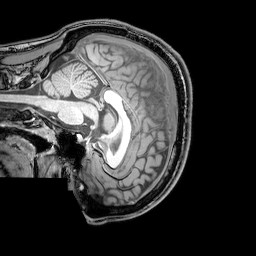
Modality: T1w
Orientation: sagittal
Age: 20
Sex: male
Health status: healthy
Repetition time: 0.081 s
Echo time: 0.037 s